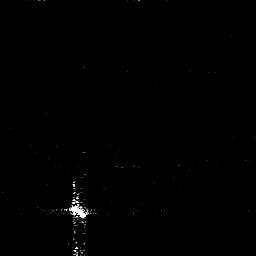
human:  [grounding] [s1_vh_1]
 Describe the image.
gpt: In the satellite image, there is  <ref>1 medium ship </ref> <box>[[25, 77, 35, 88, 0]]</box> located at bottom.